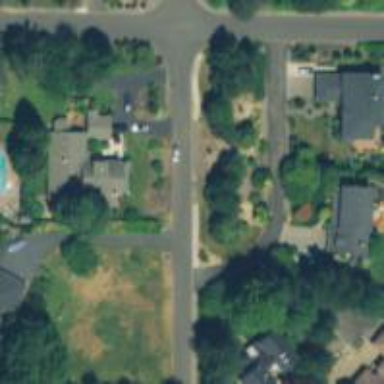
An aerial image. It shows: Residential road with sidewalk on the left side.